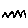
Label: zigzag